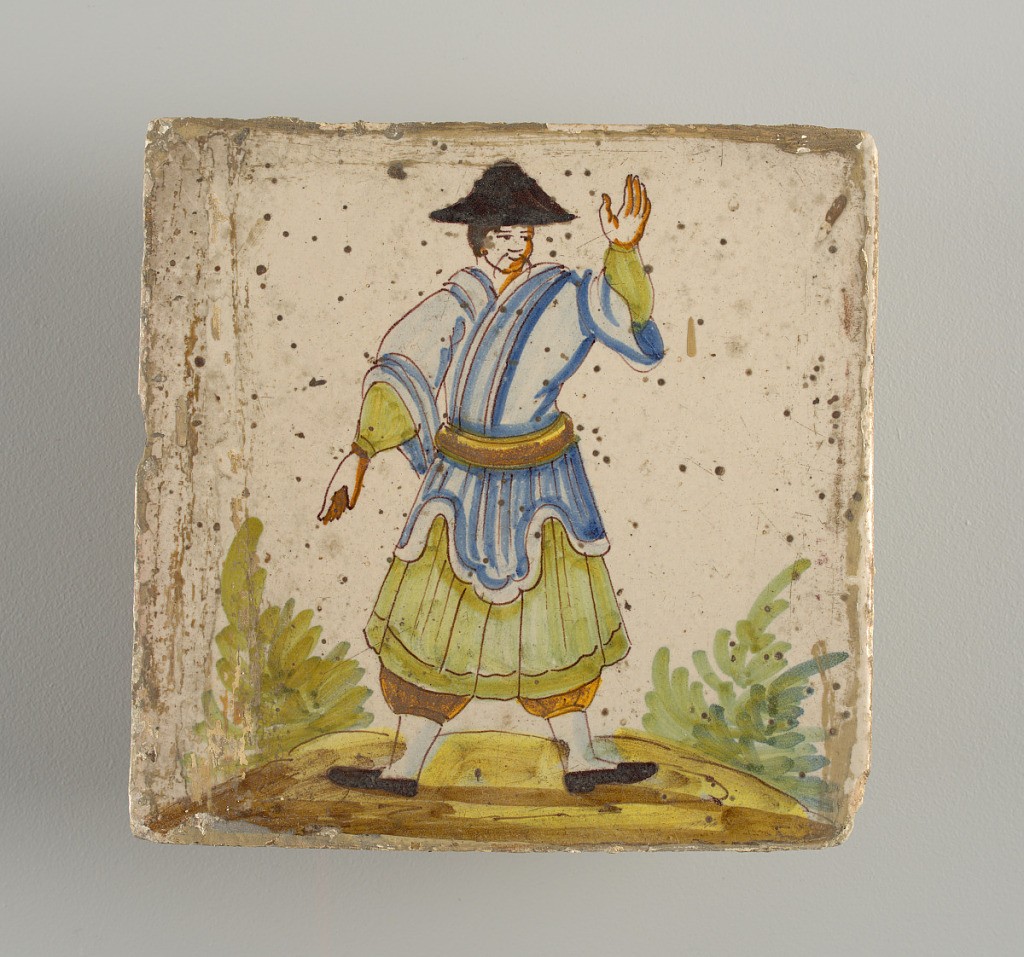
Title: Tile
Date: late 18th–early 19th century
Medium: earthenware
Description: Standing man, dressed in green short skirt and scalloped blue coat, wearing black coolie hat; his left hand is raised, the right points downward. Chinoiserie type of decoration.